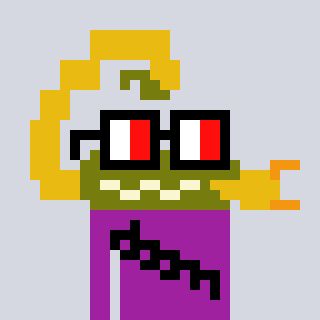
a pixel art character with square glasses with black frames and red eyes, a scorpion-shaped head and a magenta-colored body on a cool background